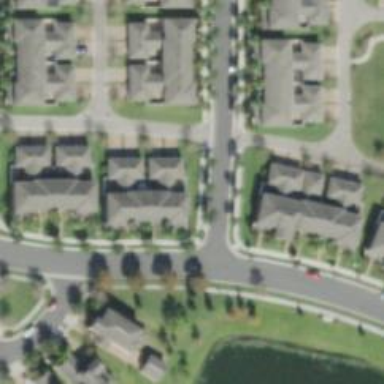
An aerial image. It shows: Neighborhood.